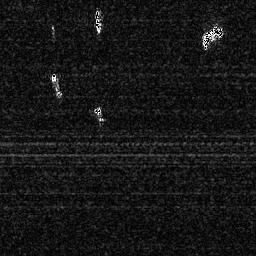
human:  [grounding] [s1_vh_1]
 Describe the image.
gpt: In the satellite image, there is  <ref>1 small ship </ref> <box>[[18, 26, 25, 38, 0]]</box> located at left,  <ref>1 small ship </ref> <box>[[35, 40, 41, 48, 0]]</box> located at center,  <ref>1 small ship </ref> <box>[[35, 2, 40, 13, 0]]</box> located at top,  <ref>1 medium ship </ref> <box>[[77, 8, 87, 19, 0]]</box> located at top right.